Aerial crown-view tile of a tropical tree (Barro Colorado Island, Panama), acquired 20250414:
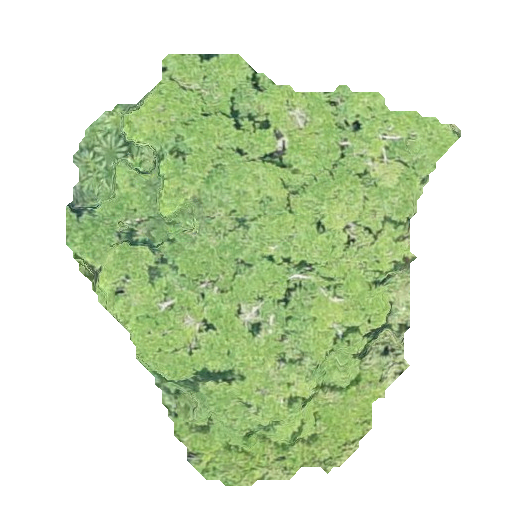
Species: Brosimum alicastrum
GBIF accepted scientific name: Brosimum alicastrum
Crown area: 167.422 m²